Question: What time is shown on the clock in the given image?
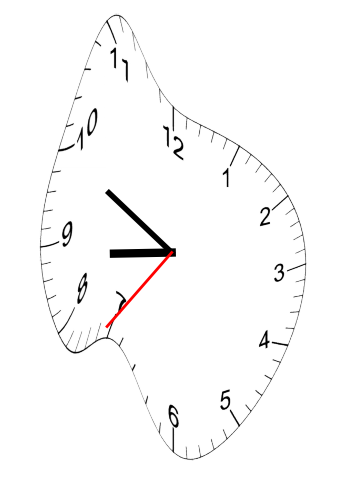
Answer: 08:49:36